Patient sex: M
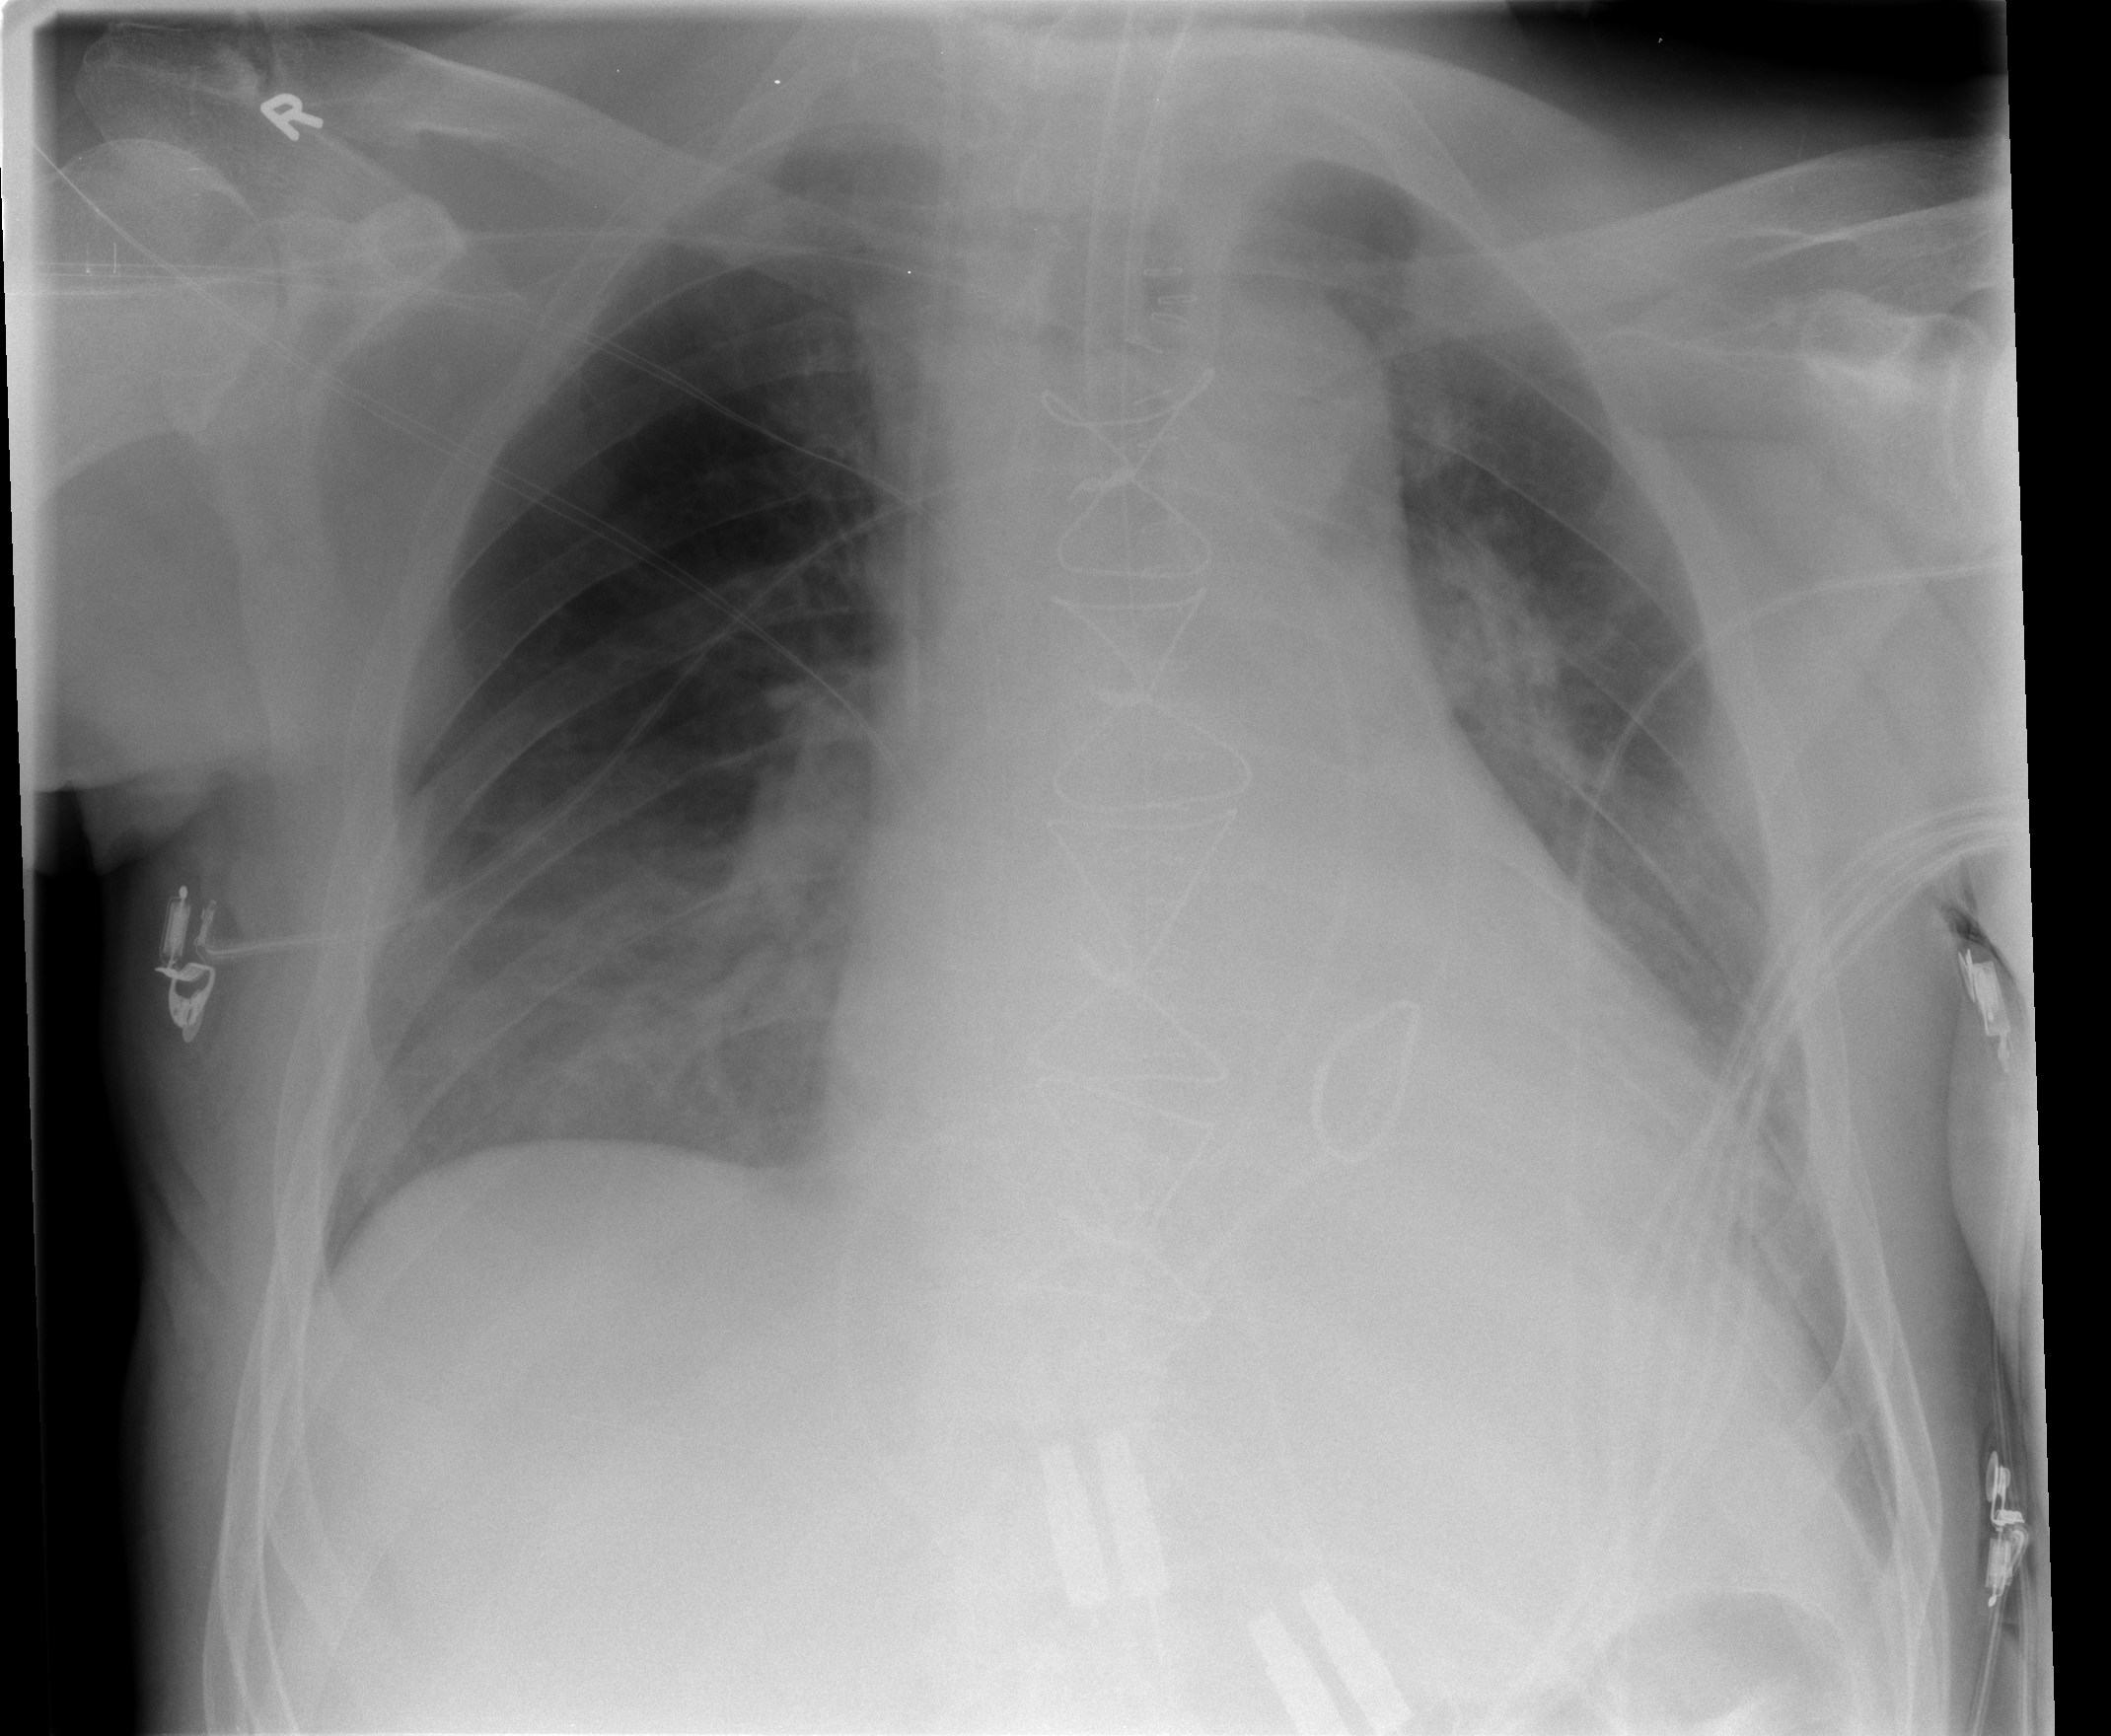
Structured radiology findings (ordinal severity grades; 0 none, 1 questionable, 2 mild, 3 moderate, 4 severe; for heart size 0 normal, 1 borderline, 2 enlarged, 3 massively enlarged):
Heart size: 2
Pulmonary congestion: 1
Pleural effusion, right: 0
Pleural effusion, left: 0
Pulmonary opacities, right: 2
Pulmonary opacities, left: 2
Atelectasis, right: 2
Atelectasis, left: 2